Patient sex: F
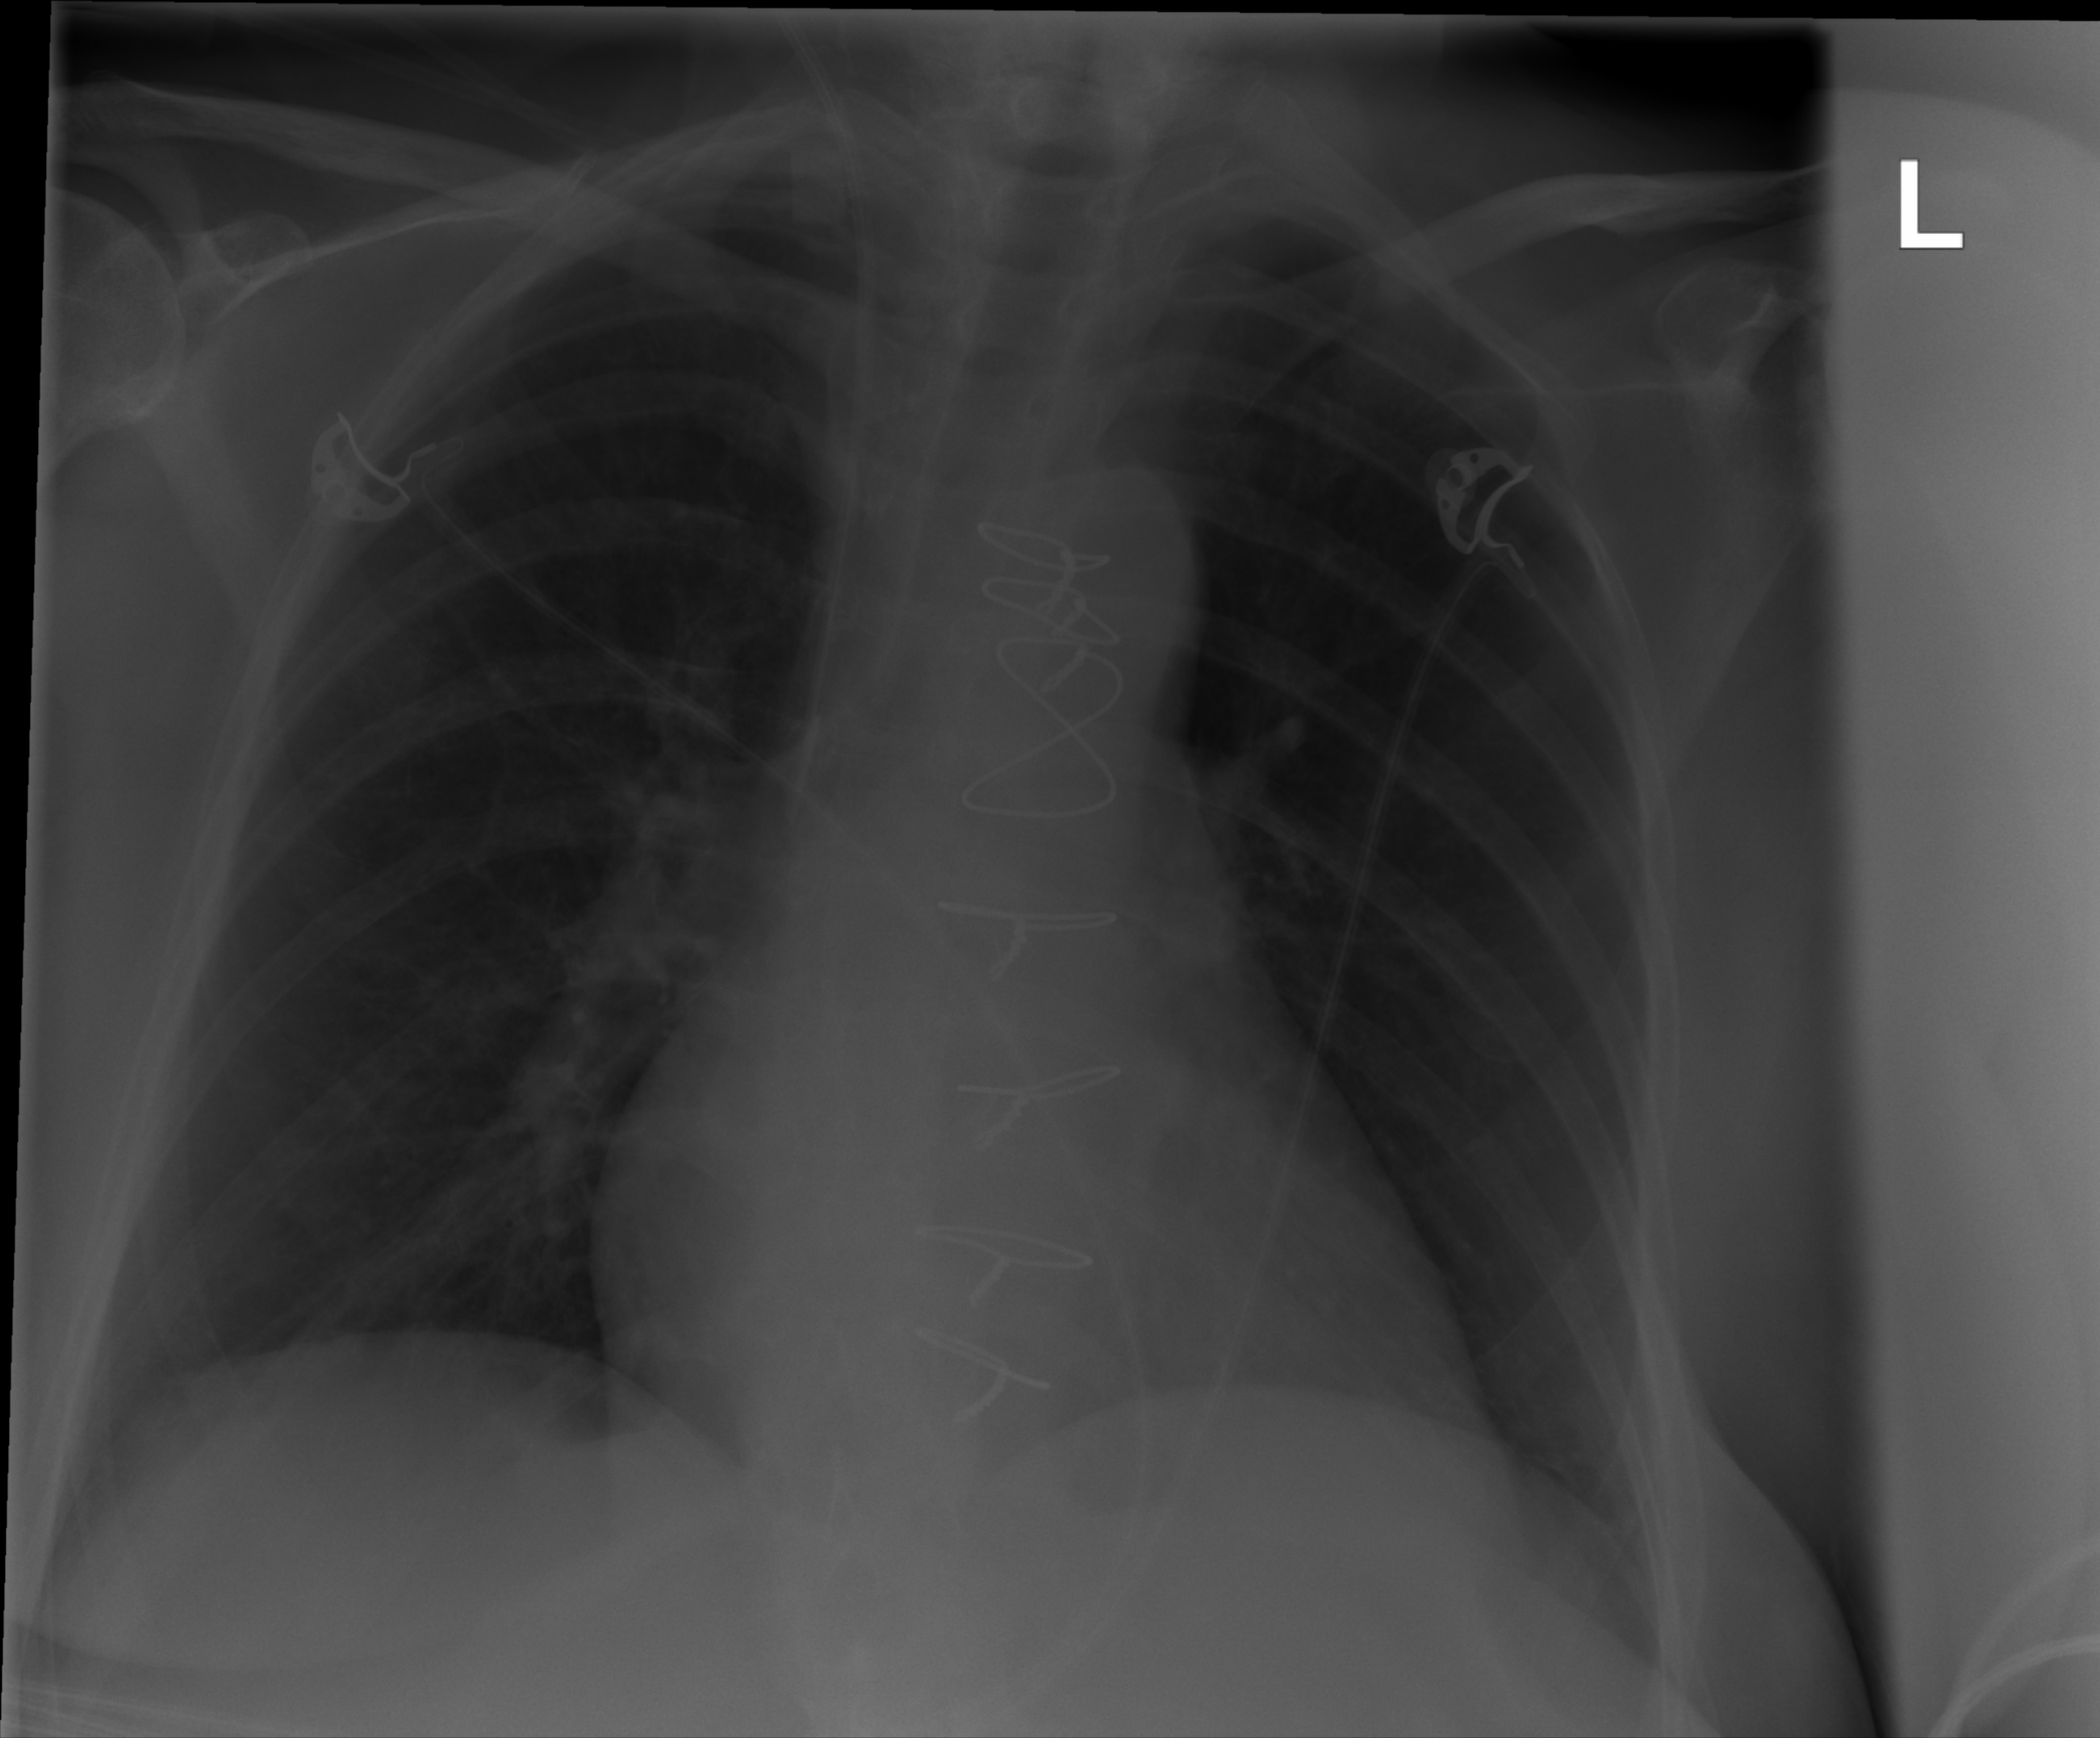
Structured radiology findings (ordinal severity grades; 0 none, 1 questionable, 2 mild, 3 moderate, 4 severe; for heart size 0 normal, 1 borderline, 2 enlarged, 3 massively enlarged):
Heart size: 0
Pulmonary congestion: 0
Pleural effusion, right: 0
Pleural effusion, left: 0
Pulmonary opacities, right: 0
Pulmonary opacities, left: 0
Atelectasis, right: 1
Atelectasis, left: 0